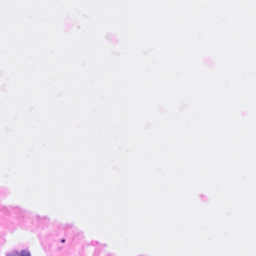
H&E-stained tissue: Breast